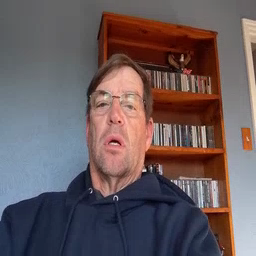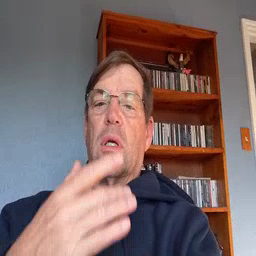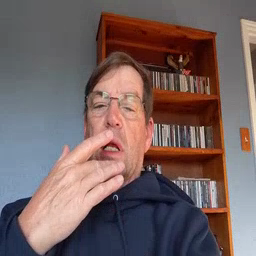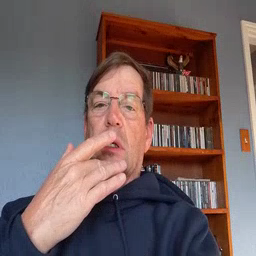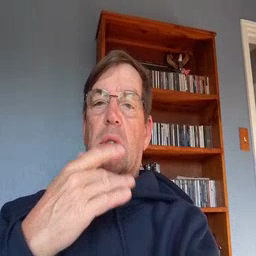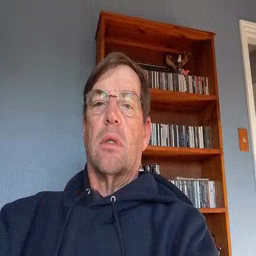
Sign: taste